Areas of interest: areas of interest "Xi'an Martyrs' Cemetery"
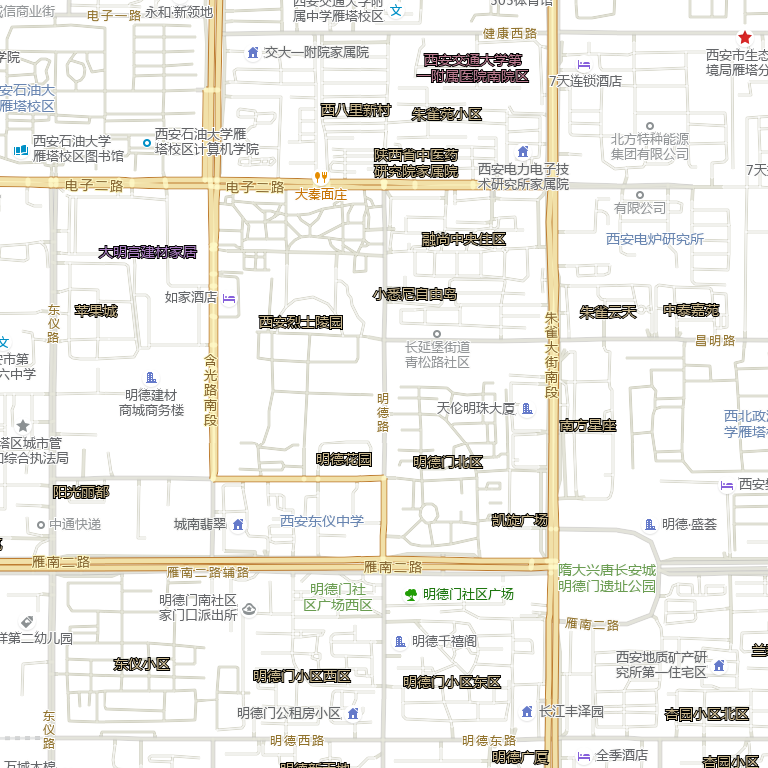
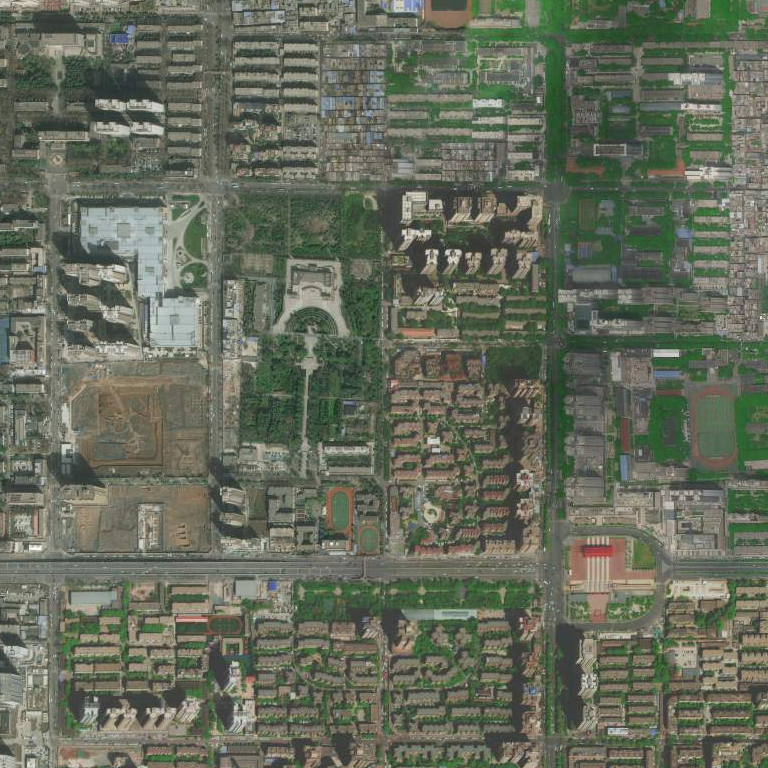